Sex: F
Age: 82
Scanner: Avanto
Primary tumour origin: Melanoma
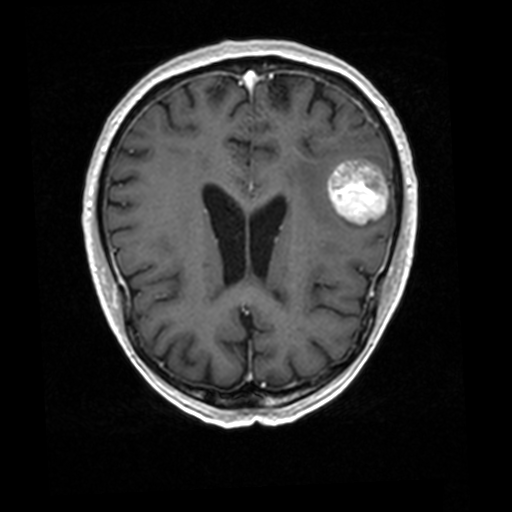
Segmented lesion volume (cc): 23.921
Number of lesion components: 2